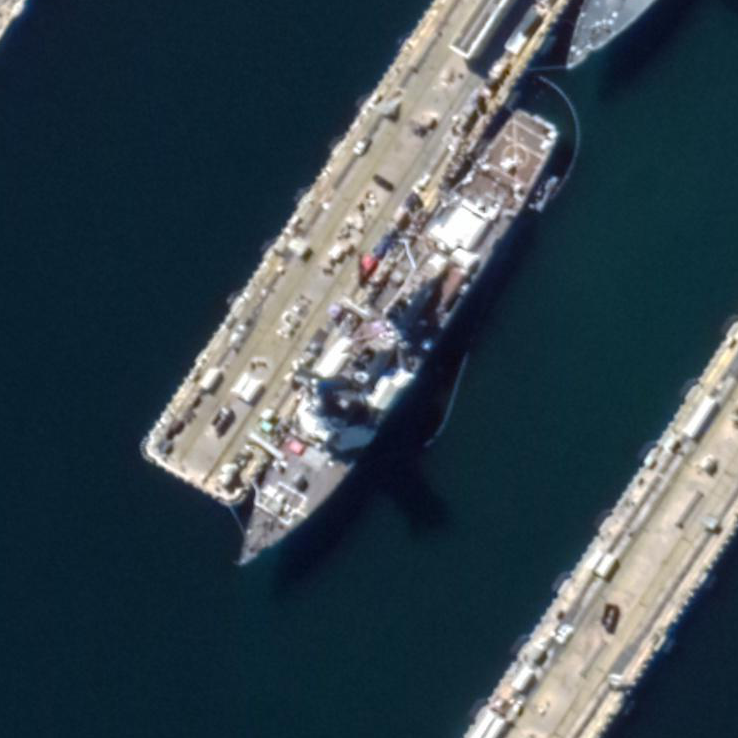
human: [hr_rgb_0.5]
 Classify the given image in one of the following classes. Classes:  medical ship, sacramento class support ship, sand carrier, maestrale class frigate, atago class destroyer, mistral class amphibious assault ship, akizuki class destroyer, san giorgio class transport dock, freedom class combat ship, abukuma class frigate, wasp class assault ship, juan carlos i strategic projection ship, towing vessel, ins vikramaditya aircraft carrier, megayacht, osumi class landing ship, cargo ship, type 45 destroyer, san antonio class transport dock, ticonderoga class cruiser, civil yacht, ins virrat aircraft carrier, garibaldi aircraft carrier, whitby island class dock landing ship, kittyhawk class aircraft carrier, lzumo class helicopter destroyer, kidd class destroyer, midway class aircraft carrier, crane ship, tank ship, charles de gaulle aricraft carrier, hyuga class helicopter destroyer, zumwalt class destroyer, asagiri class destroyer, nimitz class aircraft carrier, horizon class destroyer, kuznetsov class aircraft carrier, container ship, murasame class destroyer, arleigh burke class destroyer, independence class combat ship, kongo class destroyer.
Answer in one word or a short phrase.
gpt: Arleigh Burke class destroyer